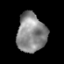
Tissue: prostate
Cell type: Epithelial cells
Senescence score: 0.2548
Nuclear area (px): 1093
Mean DAPI intensity: 137.868